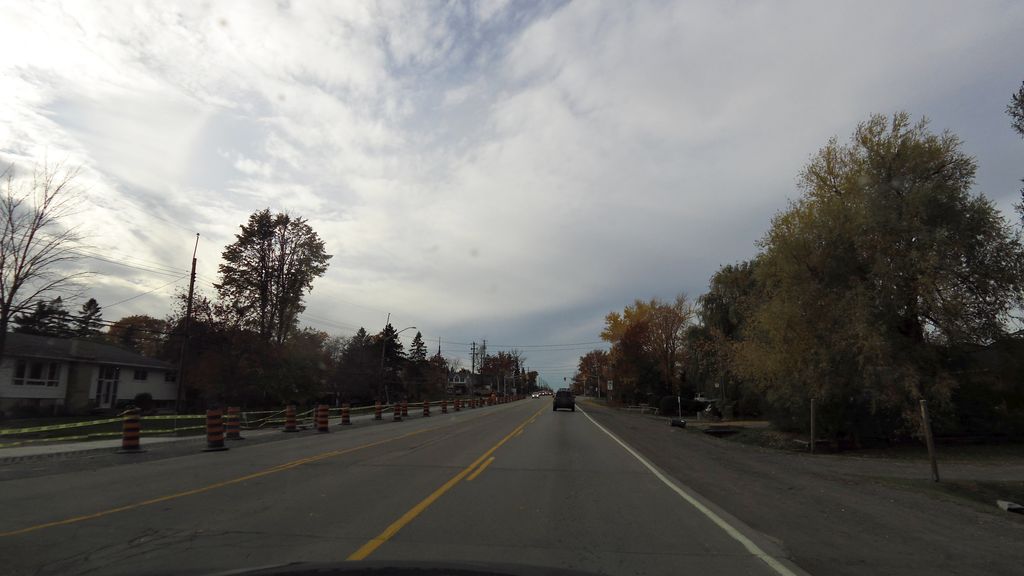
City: hamilton